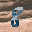
Label: 8